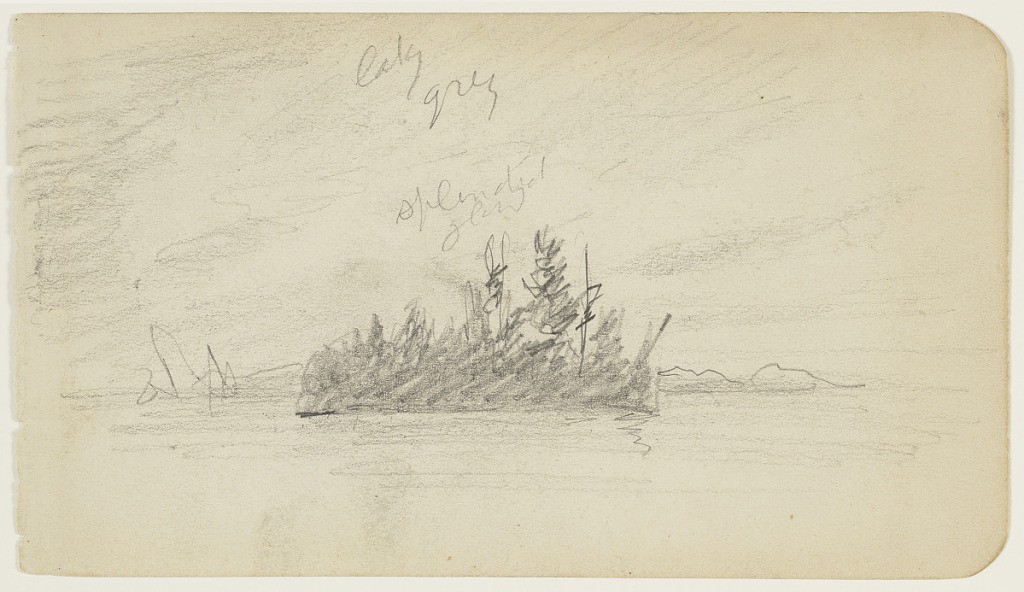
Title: Wooded Island, Maine
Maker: Frederic Edwin Church, American, 1826–1900
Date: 1878
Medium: Graphite on white wove paper
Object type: drawing
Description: Landscape sketch showing a view of a small, heavily wooded island on a lake near Millinocket, Maine. At center, the dark island hosts several tall trees that rise above the other indistinct and loosely rendered foliage. In the background, the distant lakeshore is visible. Above, the sky is variously illuminated, likely by the light of the setting sun, whose "splendid glow" is reflected in the water below.